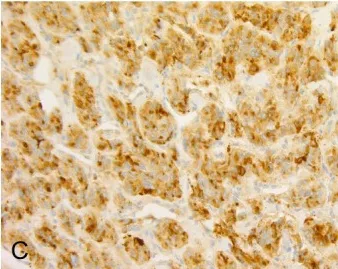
CgA. Highlighted chief cells.
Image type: pathology (immunostaining)